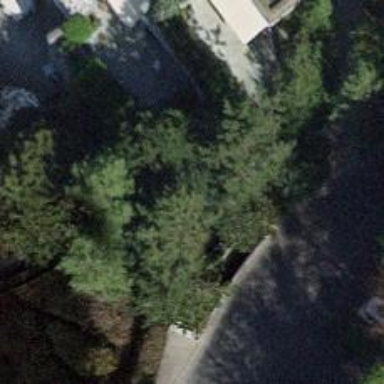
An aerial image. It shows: Set of steps on the road.